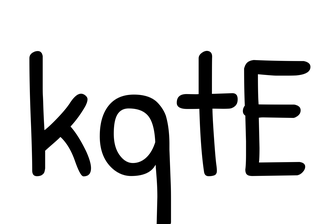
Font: PatrickHand-Regular